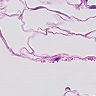
Metastatic tissue present: no